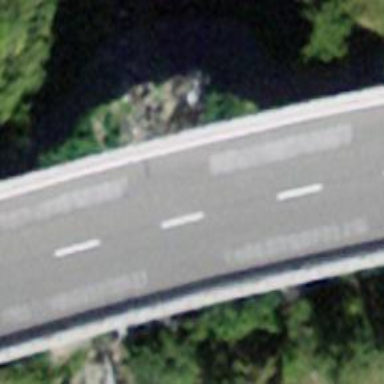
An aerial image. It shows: Man-made bridge.